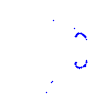
Particle: kaon